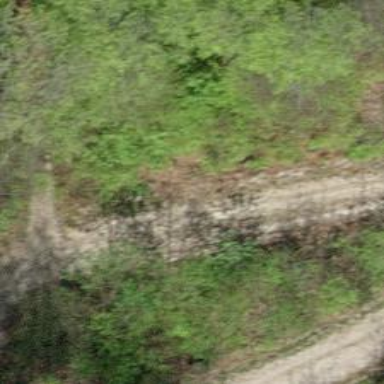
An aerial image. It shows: Unpaved track with grade 3 surface.